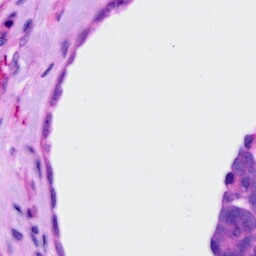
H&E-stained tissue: Ovarian